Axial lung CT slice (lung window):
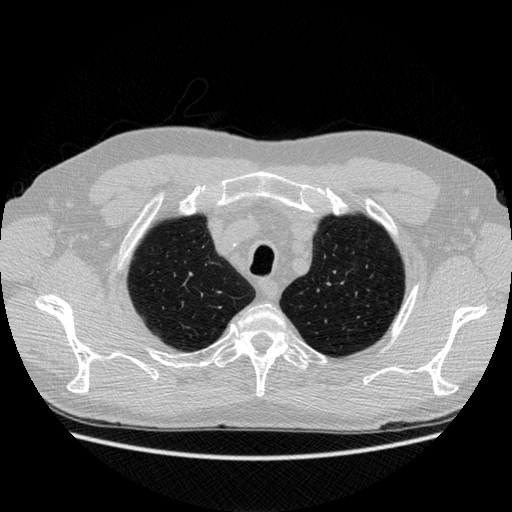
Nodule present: no